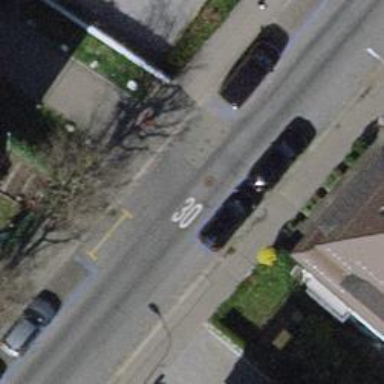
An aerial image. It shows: Unmarked crossing with traffic calming table on the road.